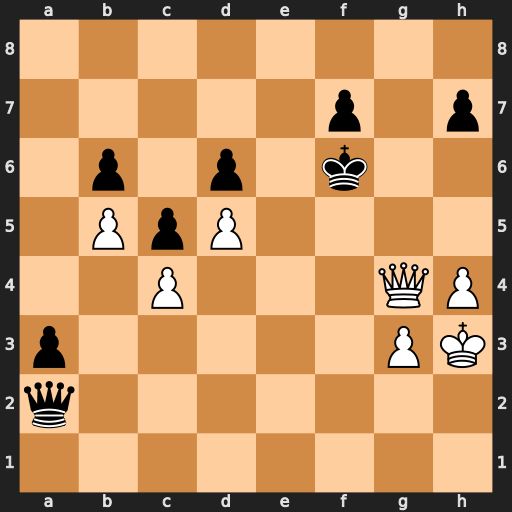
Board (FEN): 8/5p1p/1p1p1k2/1PpP4/2P3QP/p5PK/q7/8
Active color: w
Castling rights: -
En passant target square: -
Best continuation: Qg5#